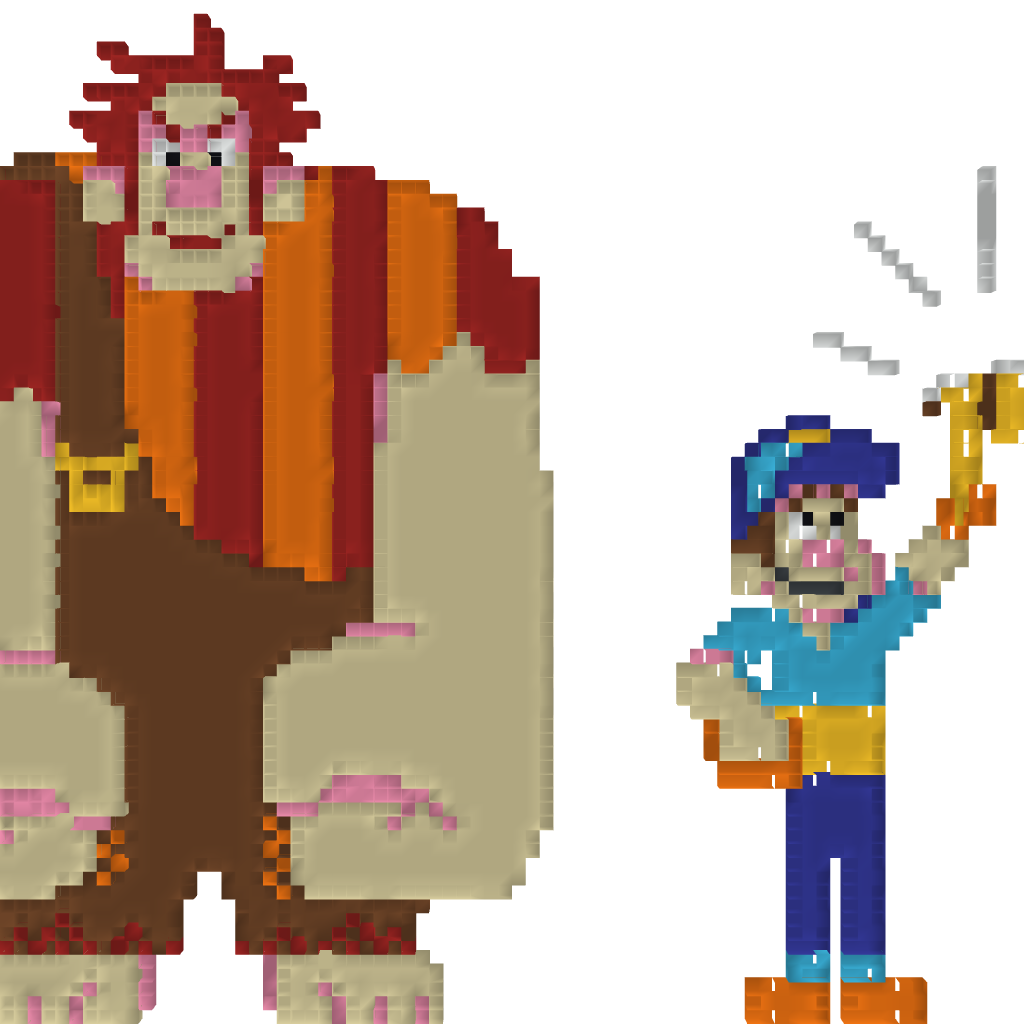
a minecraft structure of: Wreck it Ralph and Fix it Felix - By Cybersneeze